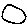
Label: circle